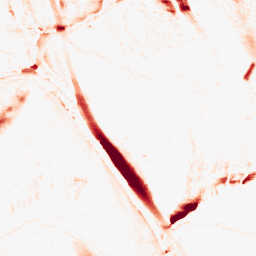
Category: morphological
Decomposition family: morphological_ellipse
Decomposition parameters: operation: opening
width: 10
height: 30
Upsampling method: bilinear
Upsampling parameters: scale: 4
Upsampling scale: 4